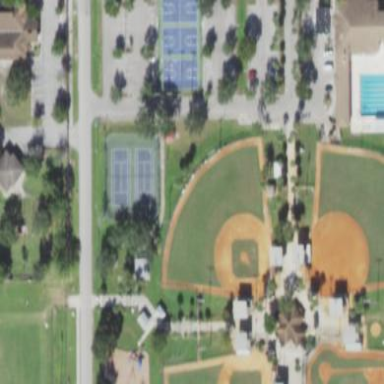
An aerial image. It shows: Baseball pitch for leisure and sports activities.